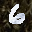
Label: 6